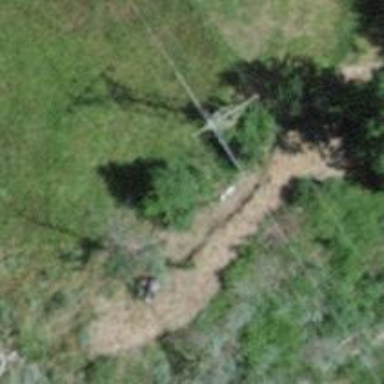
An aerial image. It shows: Power pole.